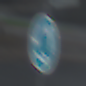
Verkehrszeichen: Kreisverkehr
Umgebung: Outdoor, Suburban
Tageszeit: Midday
Wetter: Overcast
Licht: Natural
Jahreszeit: NotSpecified
Kontrast: LowContrast